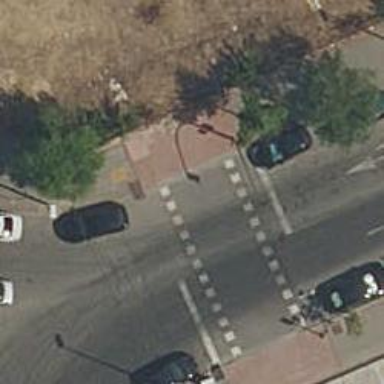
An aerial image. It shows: Zebra crossing on the road.